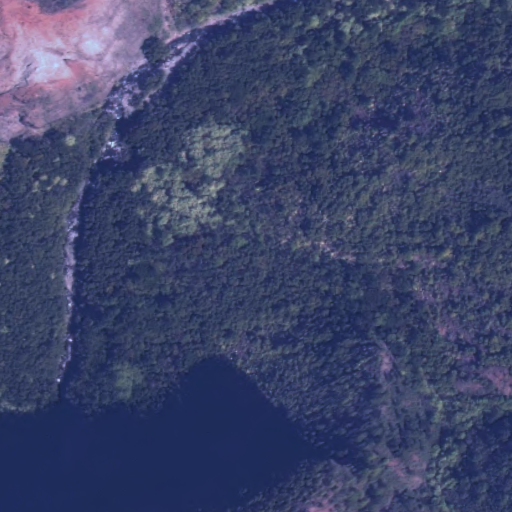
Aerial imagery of valley in Hawaii named Oneopaewa Valley containing only unknown